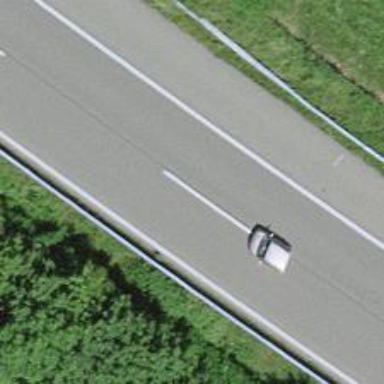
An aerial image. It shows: Asphalt motorway.